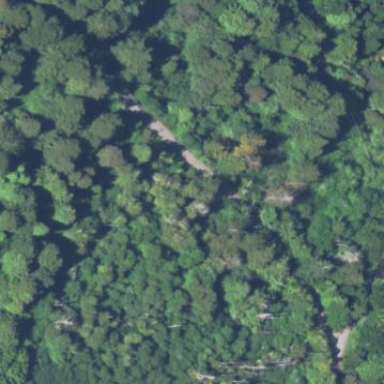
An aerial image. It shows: Forest area.